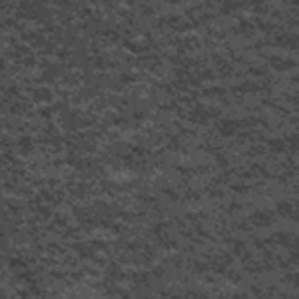
Label: frost